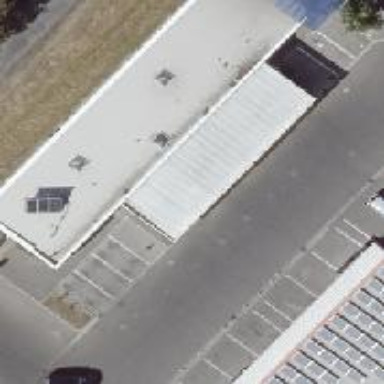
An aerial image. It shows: View of roof of building.